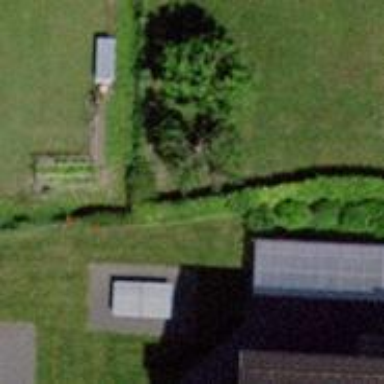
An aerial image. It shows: Hedge barrier.